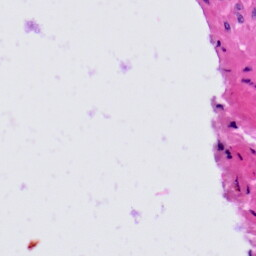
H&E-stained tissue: Prostate